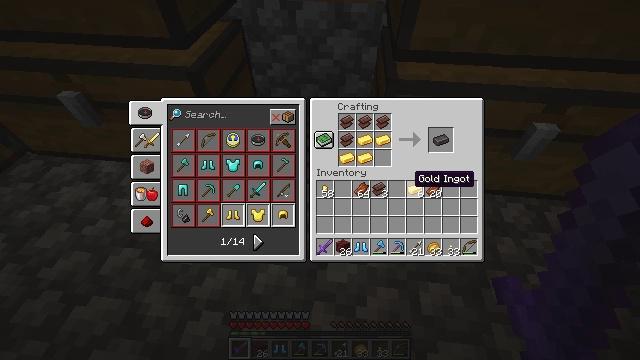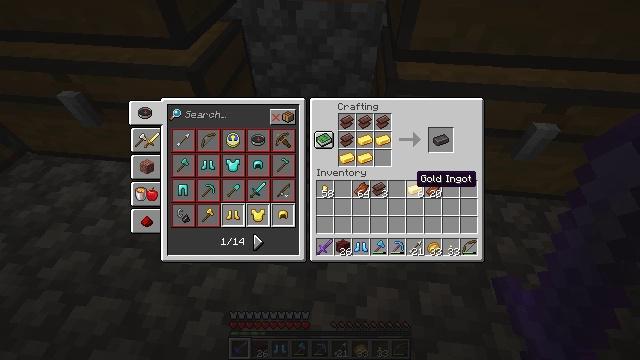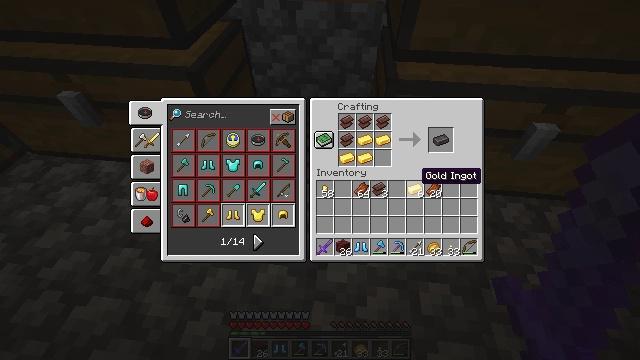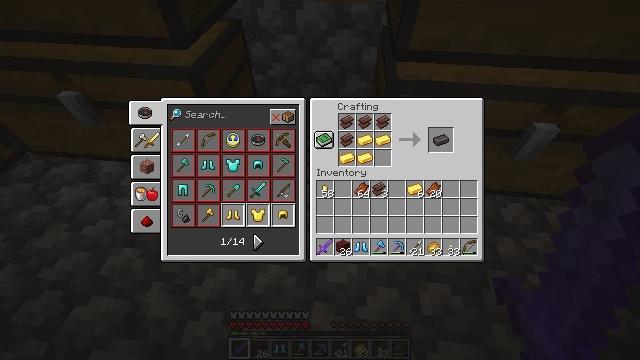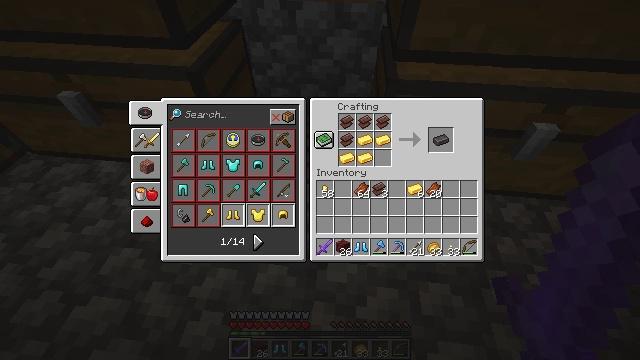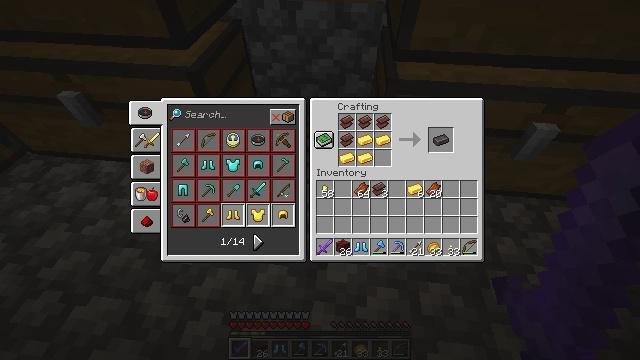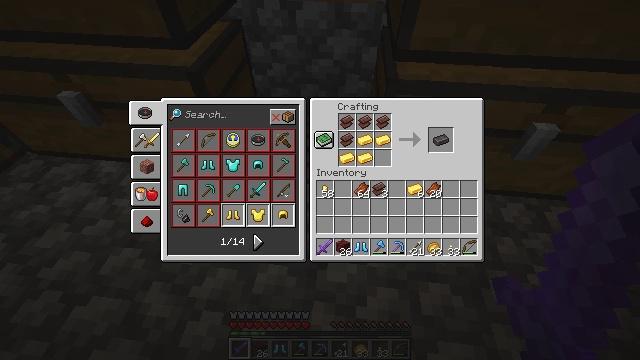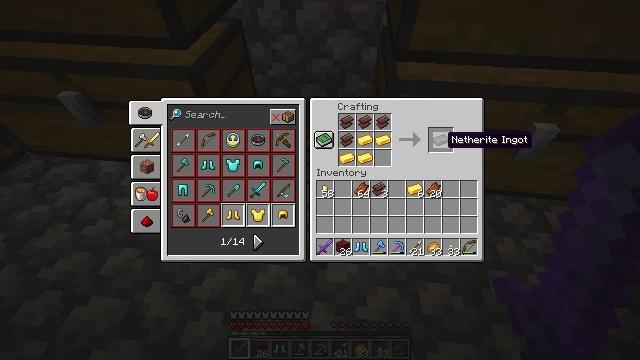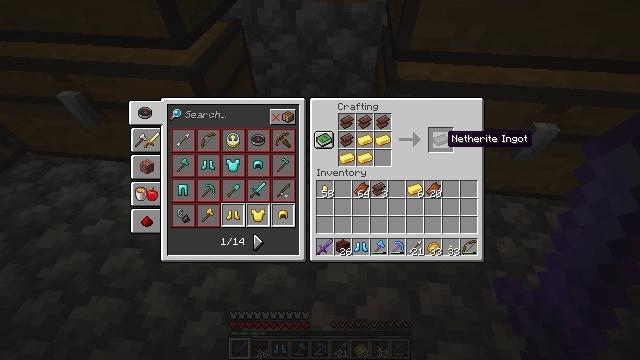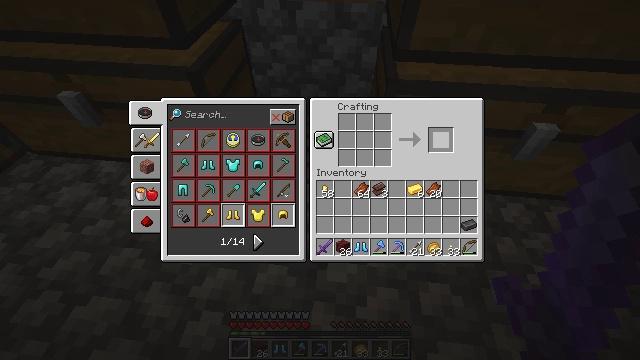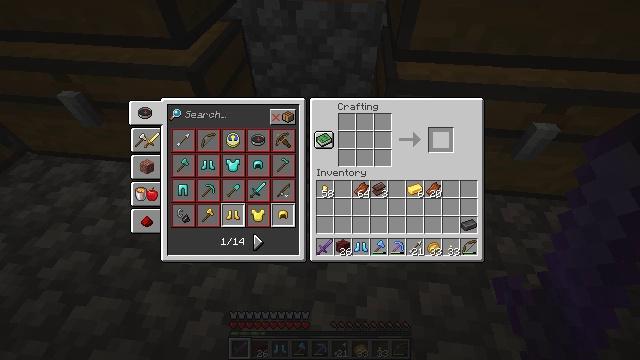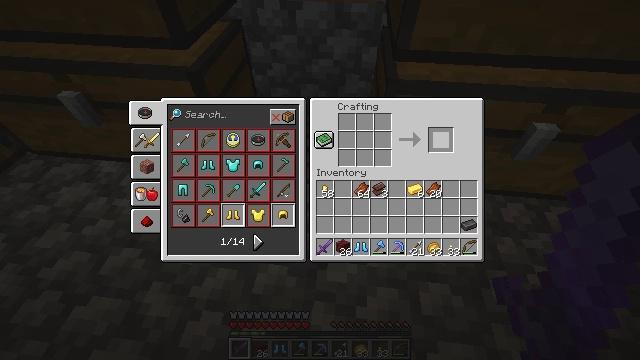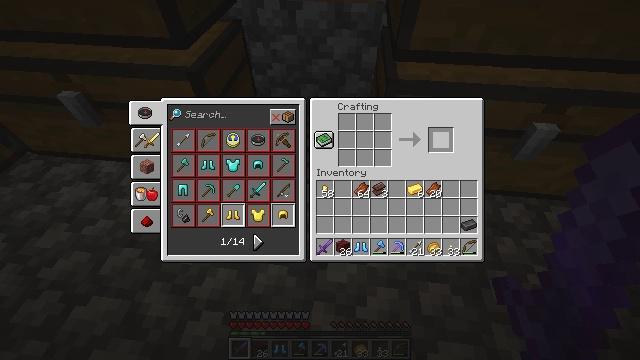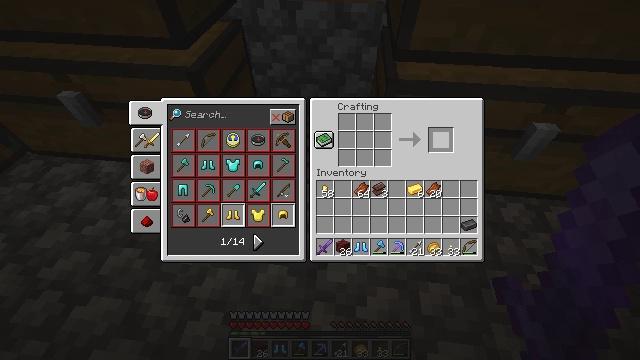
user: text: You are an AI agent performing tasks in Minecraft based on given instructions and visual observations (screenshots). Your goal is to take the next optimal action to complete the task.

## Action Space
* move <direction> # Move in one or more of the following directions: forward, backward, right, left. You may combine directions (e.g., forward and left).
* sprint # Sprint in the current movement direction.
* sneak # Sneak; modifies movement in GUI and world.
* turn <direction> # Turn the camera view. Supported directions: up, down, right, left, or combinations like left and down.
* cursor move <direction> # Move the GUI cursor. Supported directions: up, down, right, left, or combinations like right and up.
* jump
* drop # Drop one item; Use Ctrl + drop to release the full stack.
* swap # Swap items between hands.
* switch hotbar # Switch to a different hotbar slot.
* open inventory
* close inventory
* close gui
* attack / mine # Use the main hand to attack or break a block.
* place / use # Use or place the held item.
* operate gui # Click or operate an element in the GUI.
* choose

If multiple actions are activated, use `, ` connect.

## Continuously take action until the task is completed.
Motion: motion action
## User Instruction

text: Open the crafting table to create a netherite ingot.
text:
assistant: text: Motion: no_op
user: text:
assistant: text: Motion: sneak
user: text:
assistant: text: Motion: sneak, cursor move right and up
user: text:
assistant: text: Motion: sneak, cursor move up
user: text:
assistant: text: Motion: sneak, cursor move up
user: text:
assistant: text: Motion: sneak, cursor move up
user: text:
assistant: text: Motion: sneak
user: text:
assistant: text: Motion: sneak
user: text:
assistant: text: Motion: sneak, choose
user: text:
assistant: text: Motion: sneak, choose
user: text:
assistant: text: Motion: sneak, choose
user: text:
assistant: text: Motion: sneak
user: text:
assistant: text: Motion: sneak
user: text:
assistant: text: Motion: sneak